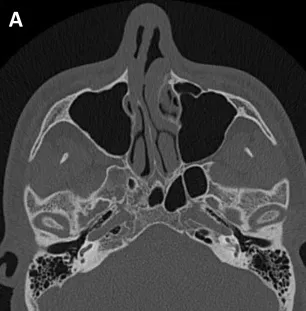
Follow-up CT scans show no recurrent lesion after a secondary cystectomy. (A) Axial scan.
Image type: radiology (ct)